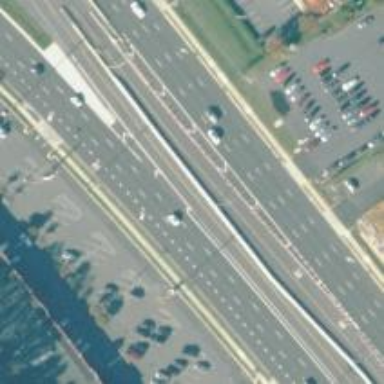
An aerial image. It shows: Expressway with asphalt surface categorized as trunk highway.